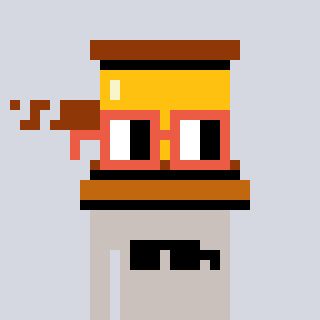
a pixel art character with square orange glasses, a gavel-shaped head and a foggrey-colored body on a cool background